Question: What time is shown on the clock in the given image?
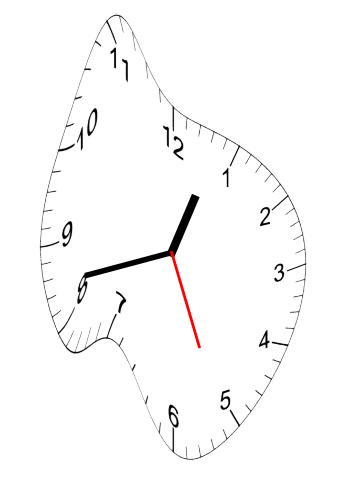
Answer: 12:42:26